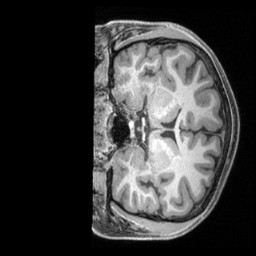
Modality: T1w
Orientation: coronal
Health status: healthy
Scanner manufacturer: siemens
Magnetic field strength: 3 T
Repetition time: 2.4 s
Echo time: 0.00201 s